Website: home-depot
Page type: delivery-shipping
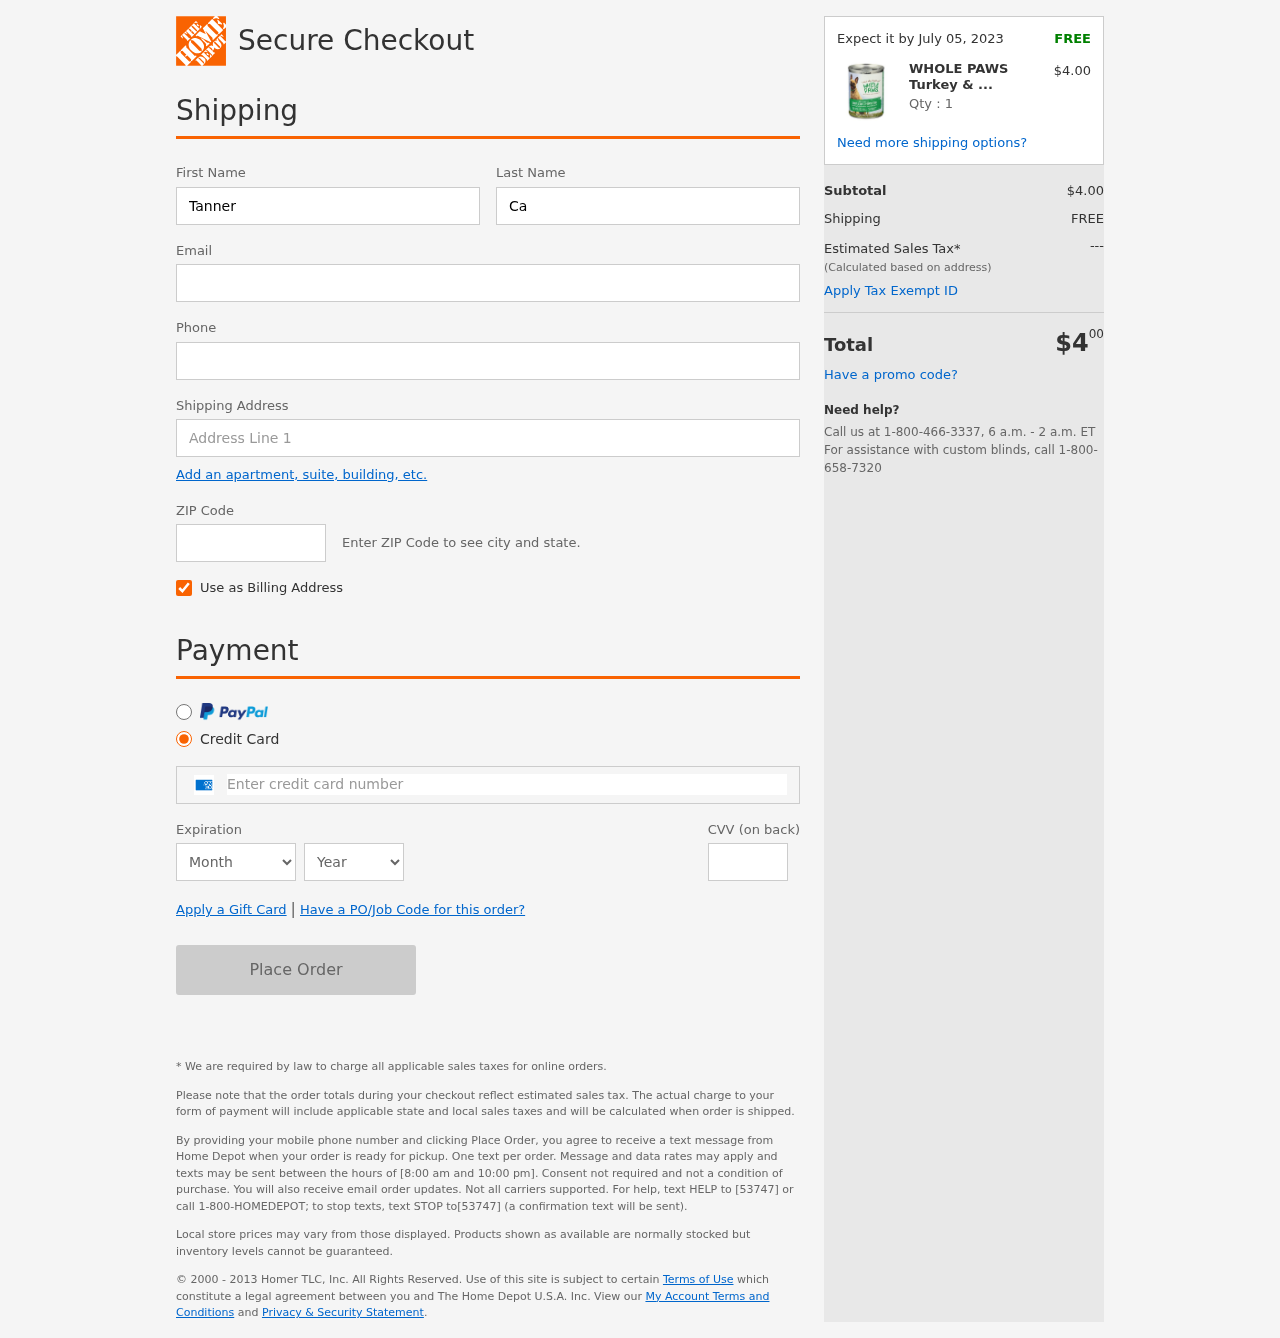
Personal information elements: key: PII_CARD_CVV
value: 3919
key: PII_CARD_EXPIRY_MONTH
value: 11
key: PII_CARD_EXPIRY_YEAR
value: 27
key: PII_CARD_NUMBER
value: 3408 6679 1993 143
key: PII_EMAIL
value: tanner_carrillo@yahoo.com
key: PII_FIRSTNAME
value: Tanner
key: PII_LASTNAME
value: Carrillo
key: PII_PHONE
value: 9548410276
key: PII_POSTCODE
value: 08409
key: PII_STREET
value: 4105 Brandy Manors
Product elements: key: PRODUCT1_NAME
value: WHOLE PAWS Turkey & Sweet Potato Dog Food, 13.2 OZ
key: PRODUCT1_PRICE
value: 4
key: PRODUCT1_QUANTITY
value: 1
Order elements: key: ORDER_DELIVERY_DATE
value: Expect it by July 05, 2023
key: ORDER_SUBTOTAL
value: $4.00
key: ORDER_SHIPPING_COST
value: FREE
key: ORDER_TOTAL
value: $400